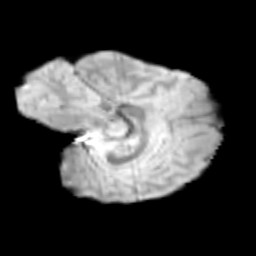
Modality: T2w
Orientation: sagittal
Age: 11
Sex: male
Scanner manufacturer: siemens
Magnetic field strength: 3 T
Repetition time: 3.8 s
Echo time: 0.07 s